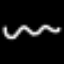
Label: squiggle